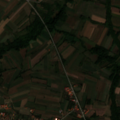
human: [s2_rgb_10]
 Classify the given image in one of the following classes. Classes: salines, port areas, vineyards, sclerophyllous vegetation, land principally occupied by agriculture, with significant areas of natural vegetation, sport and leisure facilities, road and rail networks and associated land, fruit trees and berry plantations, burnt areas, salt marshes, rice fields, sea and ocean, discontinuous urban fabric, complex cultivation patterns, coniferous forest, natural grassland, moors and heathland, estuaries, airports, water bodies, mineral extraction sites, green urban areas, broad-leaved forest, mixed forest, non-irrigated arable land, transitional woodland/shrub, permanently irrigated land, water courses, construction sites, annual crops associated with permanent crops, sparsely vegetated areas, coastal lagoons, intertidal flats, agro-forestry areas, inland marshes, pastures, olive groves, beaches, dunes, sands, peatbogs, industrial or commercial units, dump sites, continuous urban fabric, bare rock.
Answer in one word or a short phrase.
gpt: discontinuous urban fabric, non-irrigated arable land, complex cultivation patterns, land principally occupied by agriculture, with significant areas of natural vegetation, transitional woodland/shrub